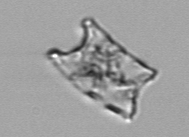
Label: Eucampia